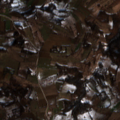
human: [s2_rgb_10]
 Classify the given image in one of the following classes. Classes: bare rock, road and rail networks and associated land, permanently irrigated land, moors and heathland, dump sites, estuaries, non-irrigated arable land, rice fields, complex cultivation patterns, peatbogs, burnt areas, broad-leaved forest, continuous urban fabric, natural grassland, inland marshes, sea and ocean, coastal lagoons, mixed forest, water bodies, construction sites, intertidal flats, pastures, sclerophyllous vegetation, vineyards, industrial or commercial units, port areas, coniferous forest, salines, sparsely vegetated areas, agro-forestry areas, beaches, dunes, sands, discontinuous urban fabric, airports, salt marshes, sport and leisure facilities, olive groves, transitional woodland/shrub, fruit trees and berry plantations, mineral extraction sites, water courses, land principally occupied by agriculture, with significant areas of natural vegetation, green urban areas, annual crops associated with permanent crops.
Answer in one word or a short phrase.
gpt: complex cultivation patterns, land principally occupied by agriculture, with significant areas of natural vegetation, broad-leaved forest